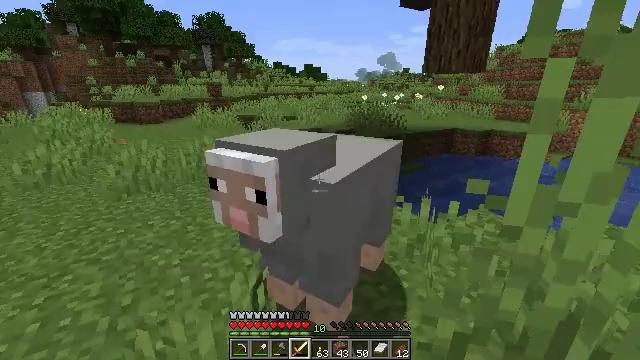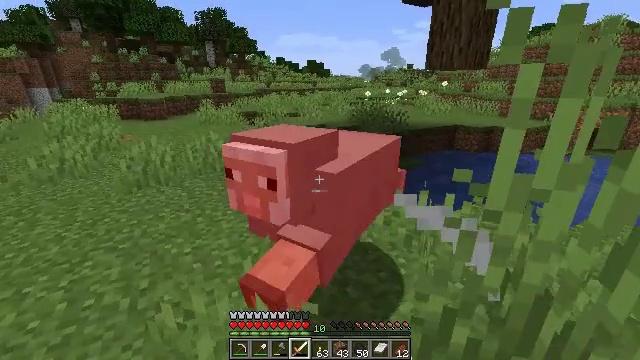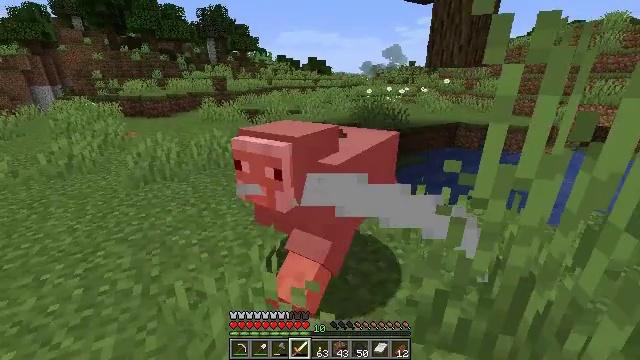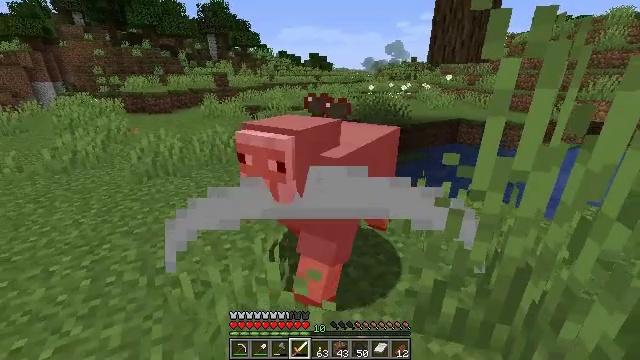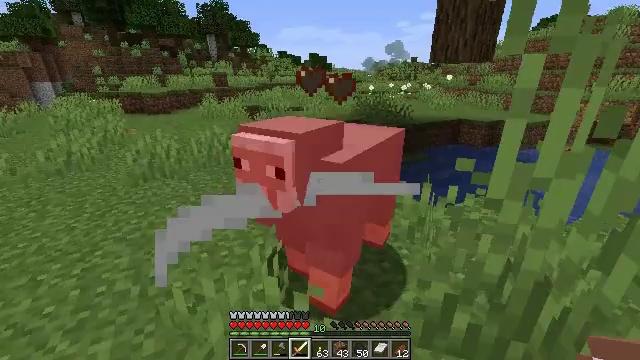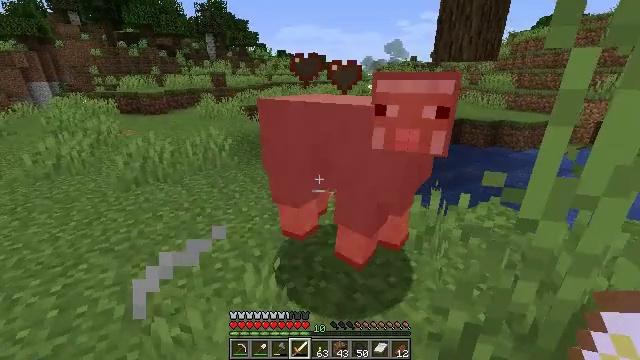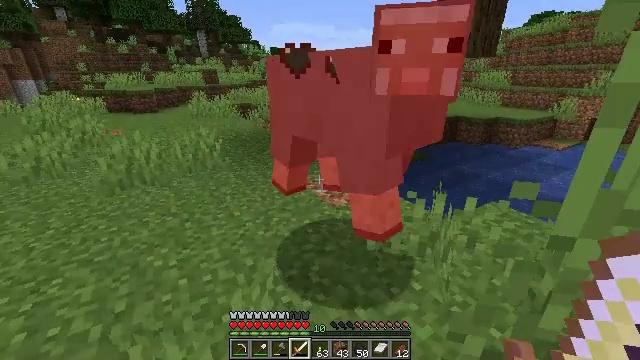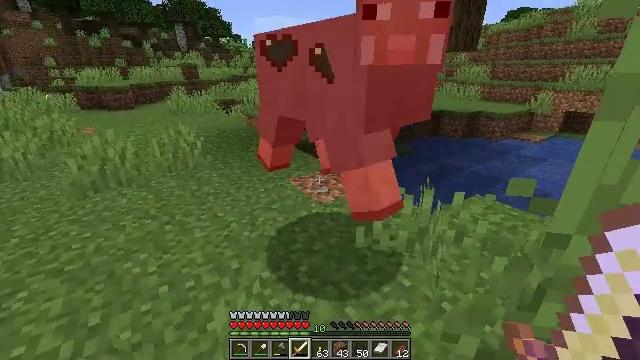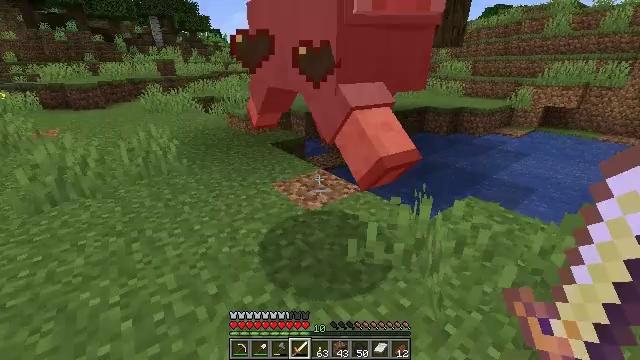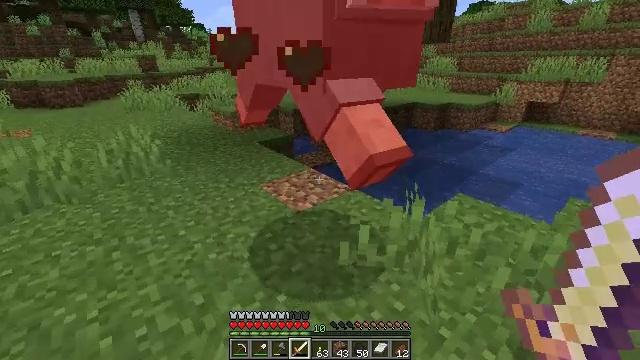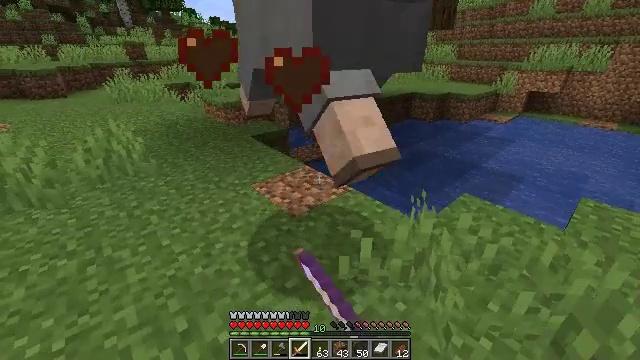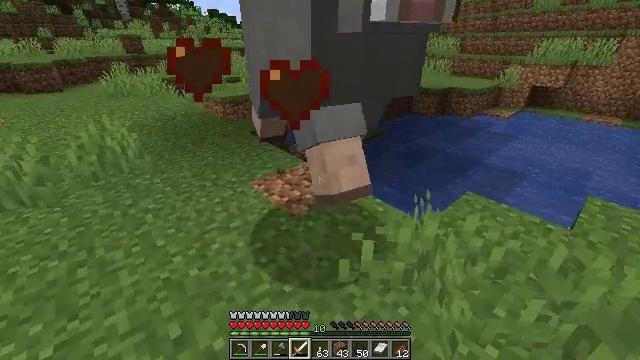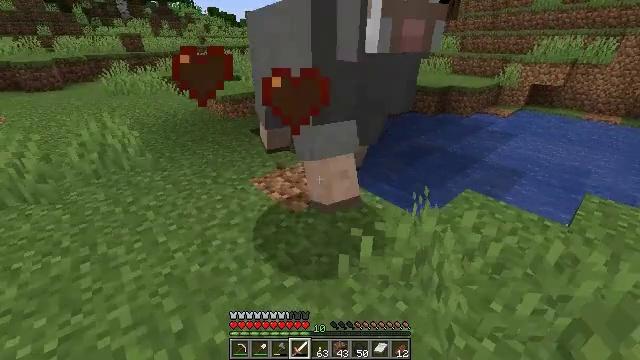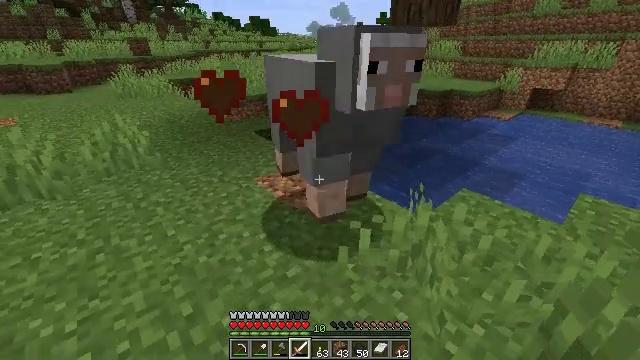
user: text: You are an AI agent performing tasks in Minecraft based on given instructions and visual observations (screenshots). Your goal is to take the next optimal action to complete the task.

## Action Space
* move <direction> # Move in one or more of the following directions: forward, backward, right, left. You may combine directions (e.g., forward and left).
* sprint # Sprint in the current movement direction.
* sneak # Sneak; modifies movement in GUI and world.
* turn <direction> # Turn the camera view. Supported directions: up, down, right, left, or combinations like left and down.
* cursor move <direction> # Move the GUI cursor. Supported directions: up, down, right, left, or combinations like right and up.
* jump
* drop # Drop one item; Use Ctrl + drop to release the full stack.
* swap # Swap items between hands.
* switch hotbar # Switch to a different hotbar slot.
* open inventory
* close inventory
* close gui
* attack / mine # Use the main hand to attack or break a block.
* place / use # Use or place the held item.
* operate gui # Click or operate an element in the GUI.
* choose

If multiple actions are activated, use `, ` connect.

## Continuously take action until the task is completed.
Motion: motion action
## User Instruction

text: Hunt a sheep.
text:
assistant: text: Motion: move back
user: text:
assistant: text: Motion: no_op
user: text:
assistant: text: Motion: move forward
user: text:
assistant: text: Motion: move forward
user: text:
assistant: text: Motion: move forward
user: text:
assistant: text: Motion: move forward, turn right
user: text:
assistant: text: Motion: move forward, turn right and down
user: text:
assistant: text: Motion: move forward, turn right
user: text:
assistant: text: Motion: move forward, turn right, attack / mine
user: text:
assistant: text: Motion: turn down, attack / mine
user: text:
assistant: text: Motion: turn down, attack / mine
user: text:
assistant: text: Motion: move back, attack / mine
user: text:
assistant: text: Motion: move back
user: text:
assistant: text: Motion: no_op